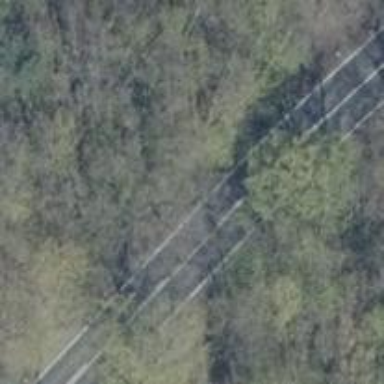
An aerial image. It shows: Asphalt road classified as primary highway.